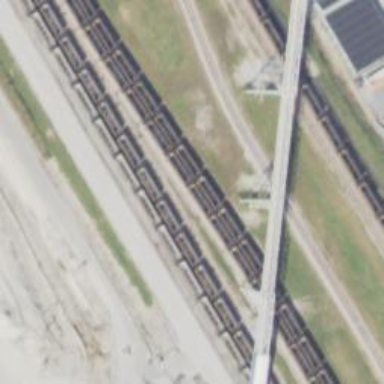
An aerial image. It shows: Railway yard used for servicing trains.